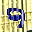
Label: 9